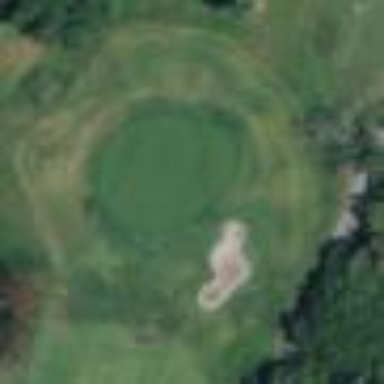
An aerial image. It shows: Rough area on grassy golf course.